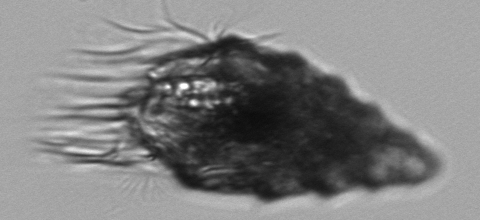
Label: Laboea_strobila